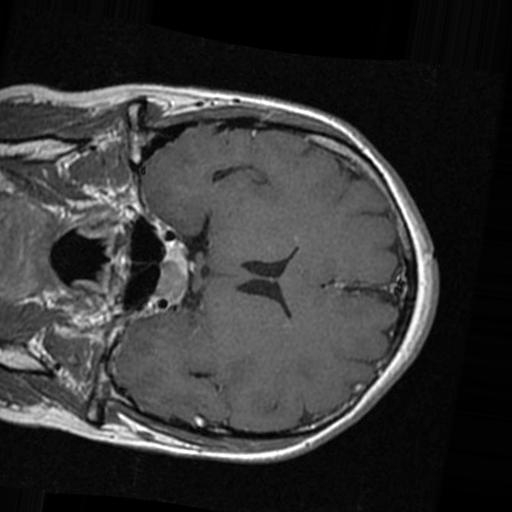
Label: brain_tumor